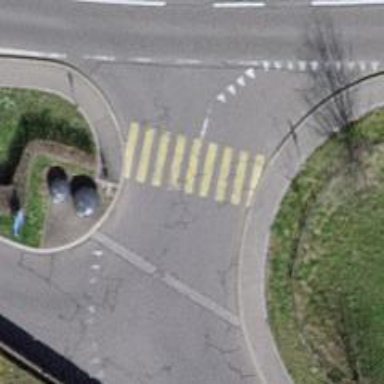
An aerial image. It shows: Marked crossing on the road.